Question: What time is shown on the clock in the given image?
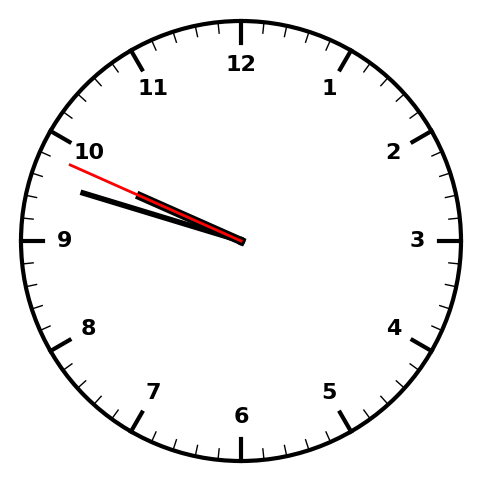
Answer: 09:47:49